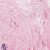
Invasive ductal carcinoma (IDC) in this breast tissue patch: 0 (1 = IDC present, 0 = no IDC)